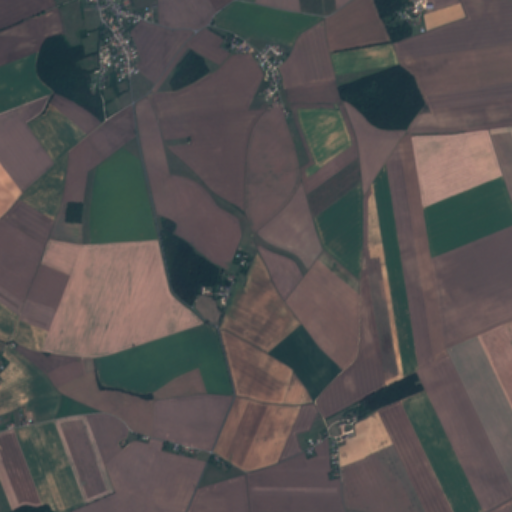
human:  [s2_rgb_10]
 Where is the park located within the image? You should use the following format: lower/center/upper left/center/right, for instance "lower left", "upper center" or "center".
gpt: The park is located in the upper left of the image.
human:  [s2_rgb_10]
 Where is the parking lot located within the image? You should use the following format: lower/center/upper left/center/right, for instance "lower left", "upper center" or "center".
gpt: The parking lot is located in the upper left of the image.
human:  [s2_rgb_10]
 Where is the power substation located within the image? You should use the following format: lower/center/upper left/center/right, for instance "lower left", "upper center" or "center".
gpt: The power substation is located in the upper left of the image.
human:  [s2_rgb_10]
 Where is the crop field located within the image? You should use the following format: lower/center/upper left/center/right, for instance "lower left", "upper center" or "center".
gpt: There is no crop field in the image.